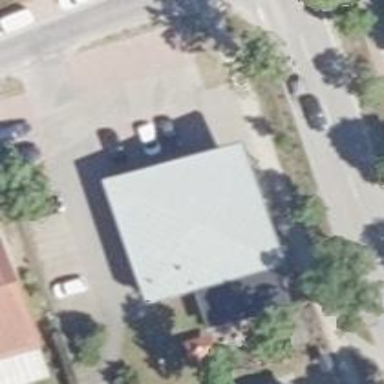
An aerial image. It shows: Café.